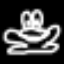
Label: frog